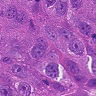
Metastatic tissue present: yes